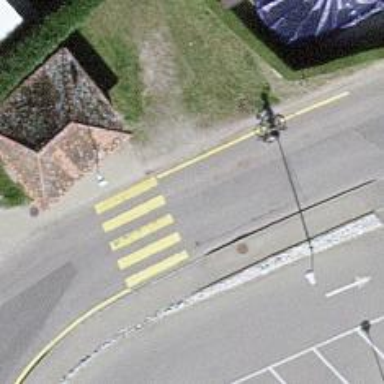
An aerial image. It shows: Marked zebra crossing.